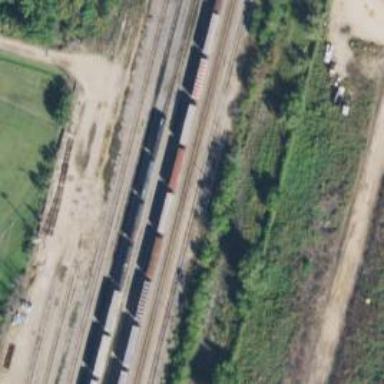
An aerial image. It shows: View of railway yard.